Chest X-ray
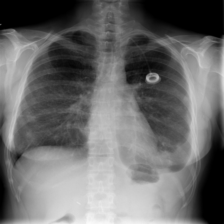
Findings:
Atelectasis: negative
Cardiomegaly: negative
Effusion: positive
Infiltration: negative
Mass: negative
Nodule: positive
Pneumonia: negative
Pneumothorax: negative
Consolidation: negative
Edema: negative
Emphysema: negative
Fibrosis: negative
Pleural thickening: negative
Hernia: negative